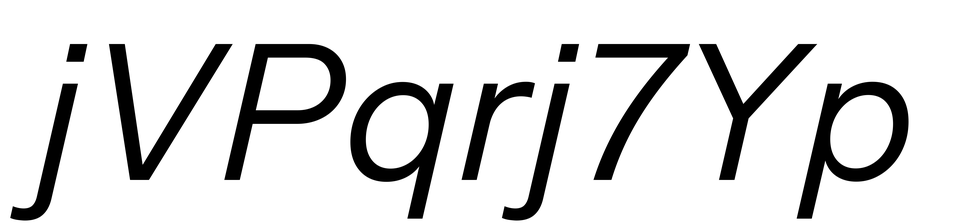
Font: InstrumentSans-Italic_Italic